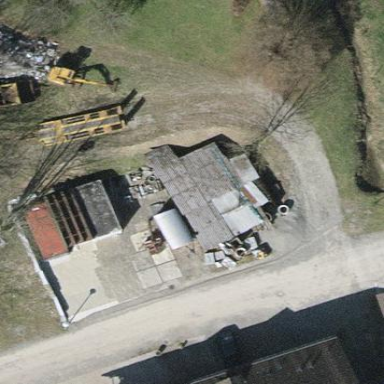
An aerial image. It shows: Shed building.